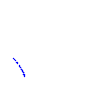
Particle: kaon